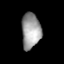
Tissue: lung
Cell type: Fibroblasts
Senescence score: 0.7
Nuclear area (px): 663
Mean DAPI intensity: 156.116